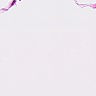
Metastatic tissue present: no